Question: I am using
I am writing a very simple script to take string as input and print the same with the some custom message. First user enters the T(no. of times to take string) and then takes input by .. I used <URL> as reference. I am getting a very strange output ie fgets is adding some extra new lines and even loop is not working properly for T=2 it is asking input only once. Can anybody explain me what is wrong with snippet. Thanks in advance!
'''
#include<stdio.h>
#include<string.h>
int main()
{
int T;
scanf("%d",&T);
while(T--){
char str[100]={""};
int i;
printf("Hello
");
fgets(str,80,stdin);
i = strlen(str)-1;
if(str[i]=='
')
str[i]='';
printf("World
");
printf("%s
",str);
}
return 0;
}
'''
Please see the image reference for T=2, even T=2 it is taking string only once and order of printing statement is also not as expected.

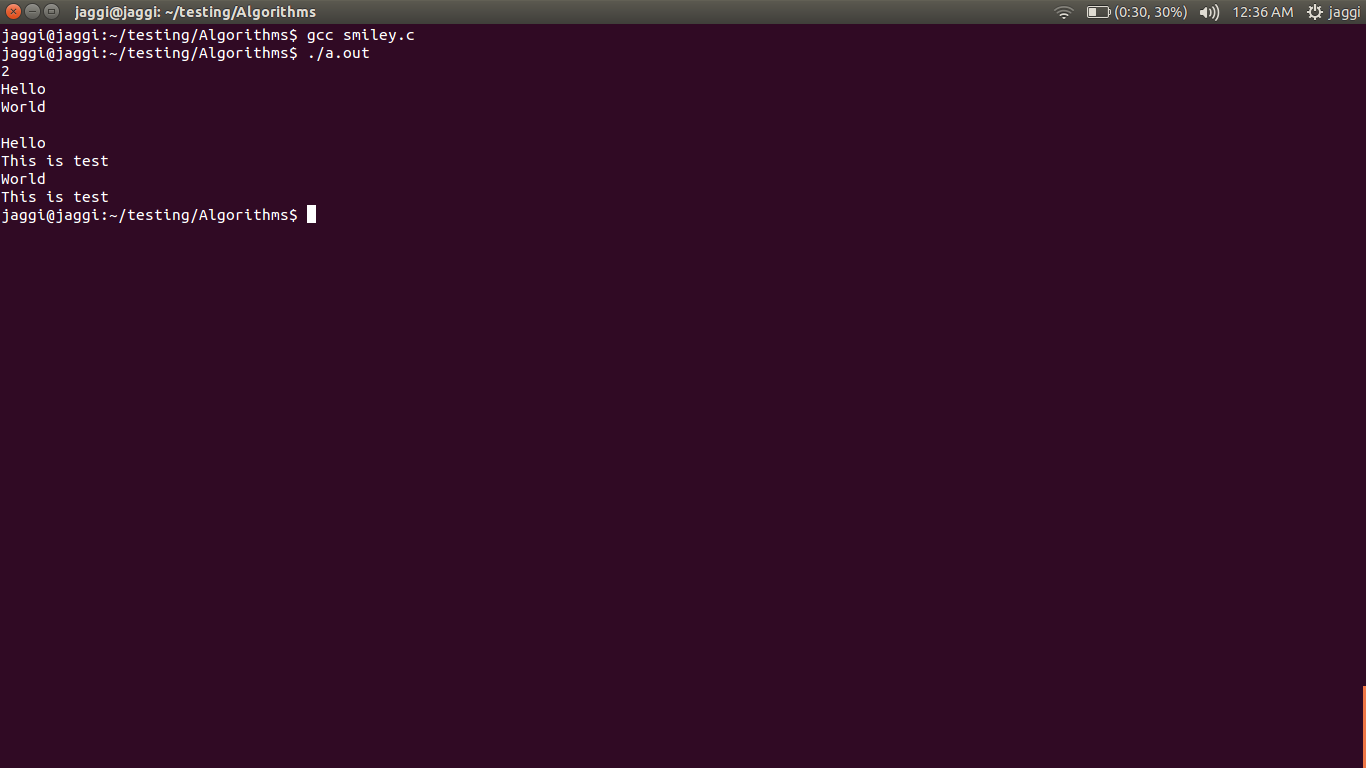
Answer: This is because your 'scanf()' call
'''
scanf("%d",&T);
'''
does not consume the new line character '
' accompanied by your input.
When you input 'T', your input is .
'scanf()' consumes the '2', sees '
' and stops consuming, leaving '
' in the input buffer.
When the 'fgets()' gets called, it sees the '
' in the buffer and treats this as the input.
To solve this, you have a few choices (in decreasing order of my subjective preference):
1. Use fgets() to get the first input, then parse it using strtol() to get T.
2. Add an extra fgets() after the scanf().
3. Add getchar() to consume one extra character. This works if you are certain that exactly one
will be present after the input. So for example it won't work if you type 2SpaceEnter. Alternatively, you may use while(getchar() != '
'); after the scanf() to consume everything up to a new line, but this may cause problems if an empty line is a valid input to your later fgets() calls.
4. If your implementation supports it, you may use fpurge(stdin) or __fpurge(stdin).
And, very importantly, do use 'fflush(stdin)' your implementation clearly defines its behavior. Otherwise it is undefined behavior. You may refer to <URL>' methods may not work correctly if your input can be piped into the program.